Question: I am trying to create a simple box with a centralised image, followed by a heading and text. Like this:

'''
.service-box {
height: 240px;
width: 360px;
margin-top: 28px;
text-align: center;
}
img {
float: left;
position: relative;
top: -56px;
left: 124px;
}
.service-box-text {
border: solid 1px hotpink;
border-radius: 6px;
height: 182px;
padding: 80px 32px 32px 32px;
}
'''
'''
<div class="service-box">
<img src="http://placehold.it/112x112">
<div class="service-box-text">
<h5>HEADING</h5>
<p>Lorem ipsum dolor sit amet, consectetuer adipiscing</p>
</div>
</div>
'''
I can achieve this applying a float to the image, but then the following text is incorrectly indented (it should be centered in the image).
<URL>
It should be simple but I cannot figure out how to get the heading centered correctly.
How can I fix this issue, or am I going about it in the wrong way?
<URL>
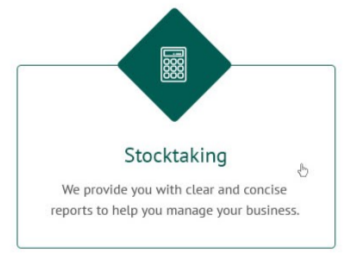
Answer: You need to clear your float on the next element. Once you do that, it works just fine.
'''
.service-box-text {
border: solid 1px hotpink;
border-radius: 6px;
height: 182px;
padding: 80px 32px 32px 32px;
clear: left;
}
'''
<URL>
Absolute positioning will also work, but it's not always easy to work with on responsive pages.